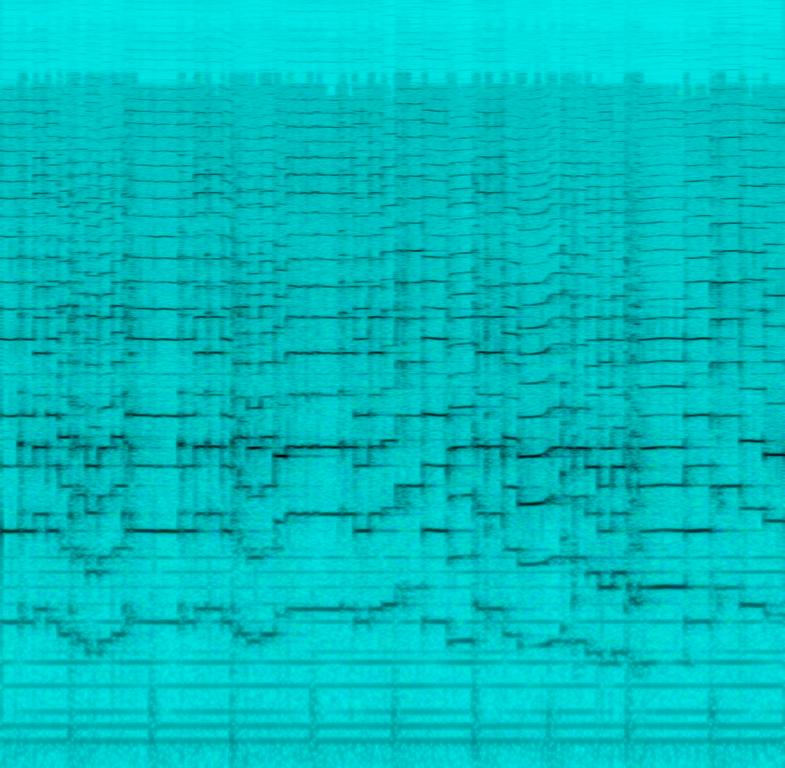
Here we have a live recording of an artist playing on the bagpipes. He plays a piece that feels emotional and uplifting. This piece would be fitting on the battlefield to bring about conviction and courage. It is a Scottish instrument.